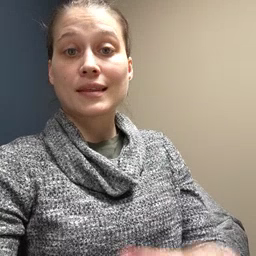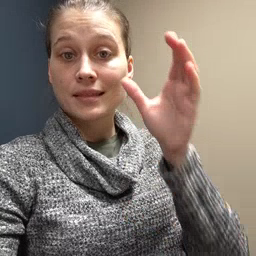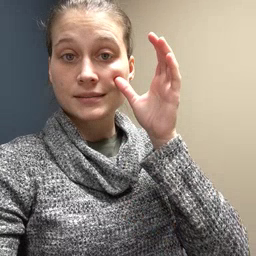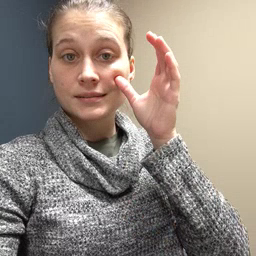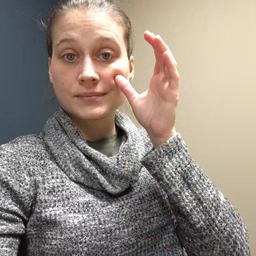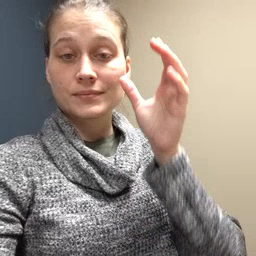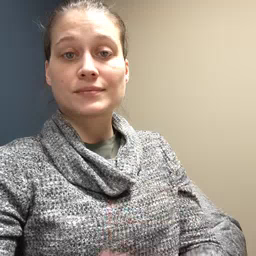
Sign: listen